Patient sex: F
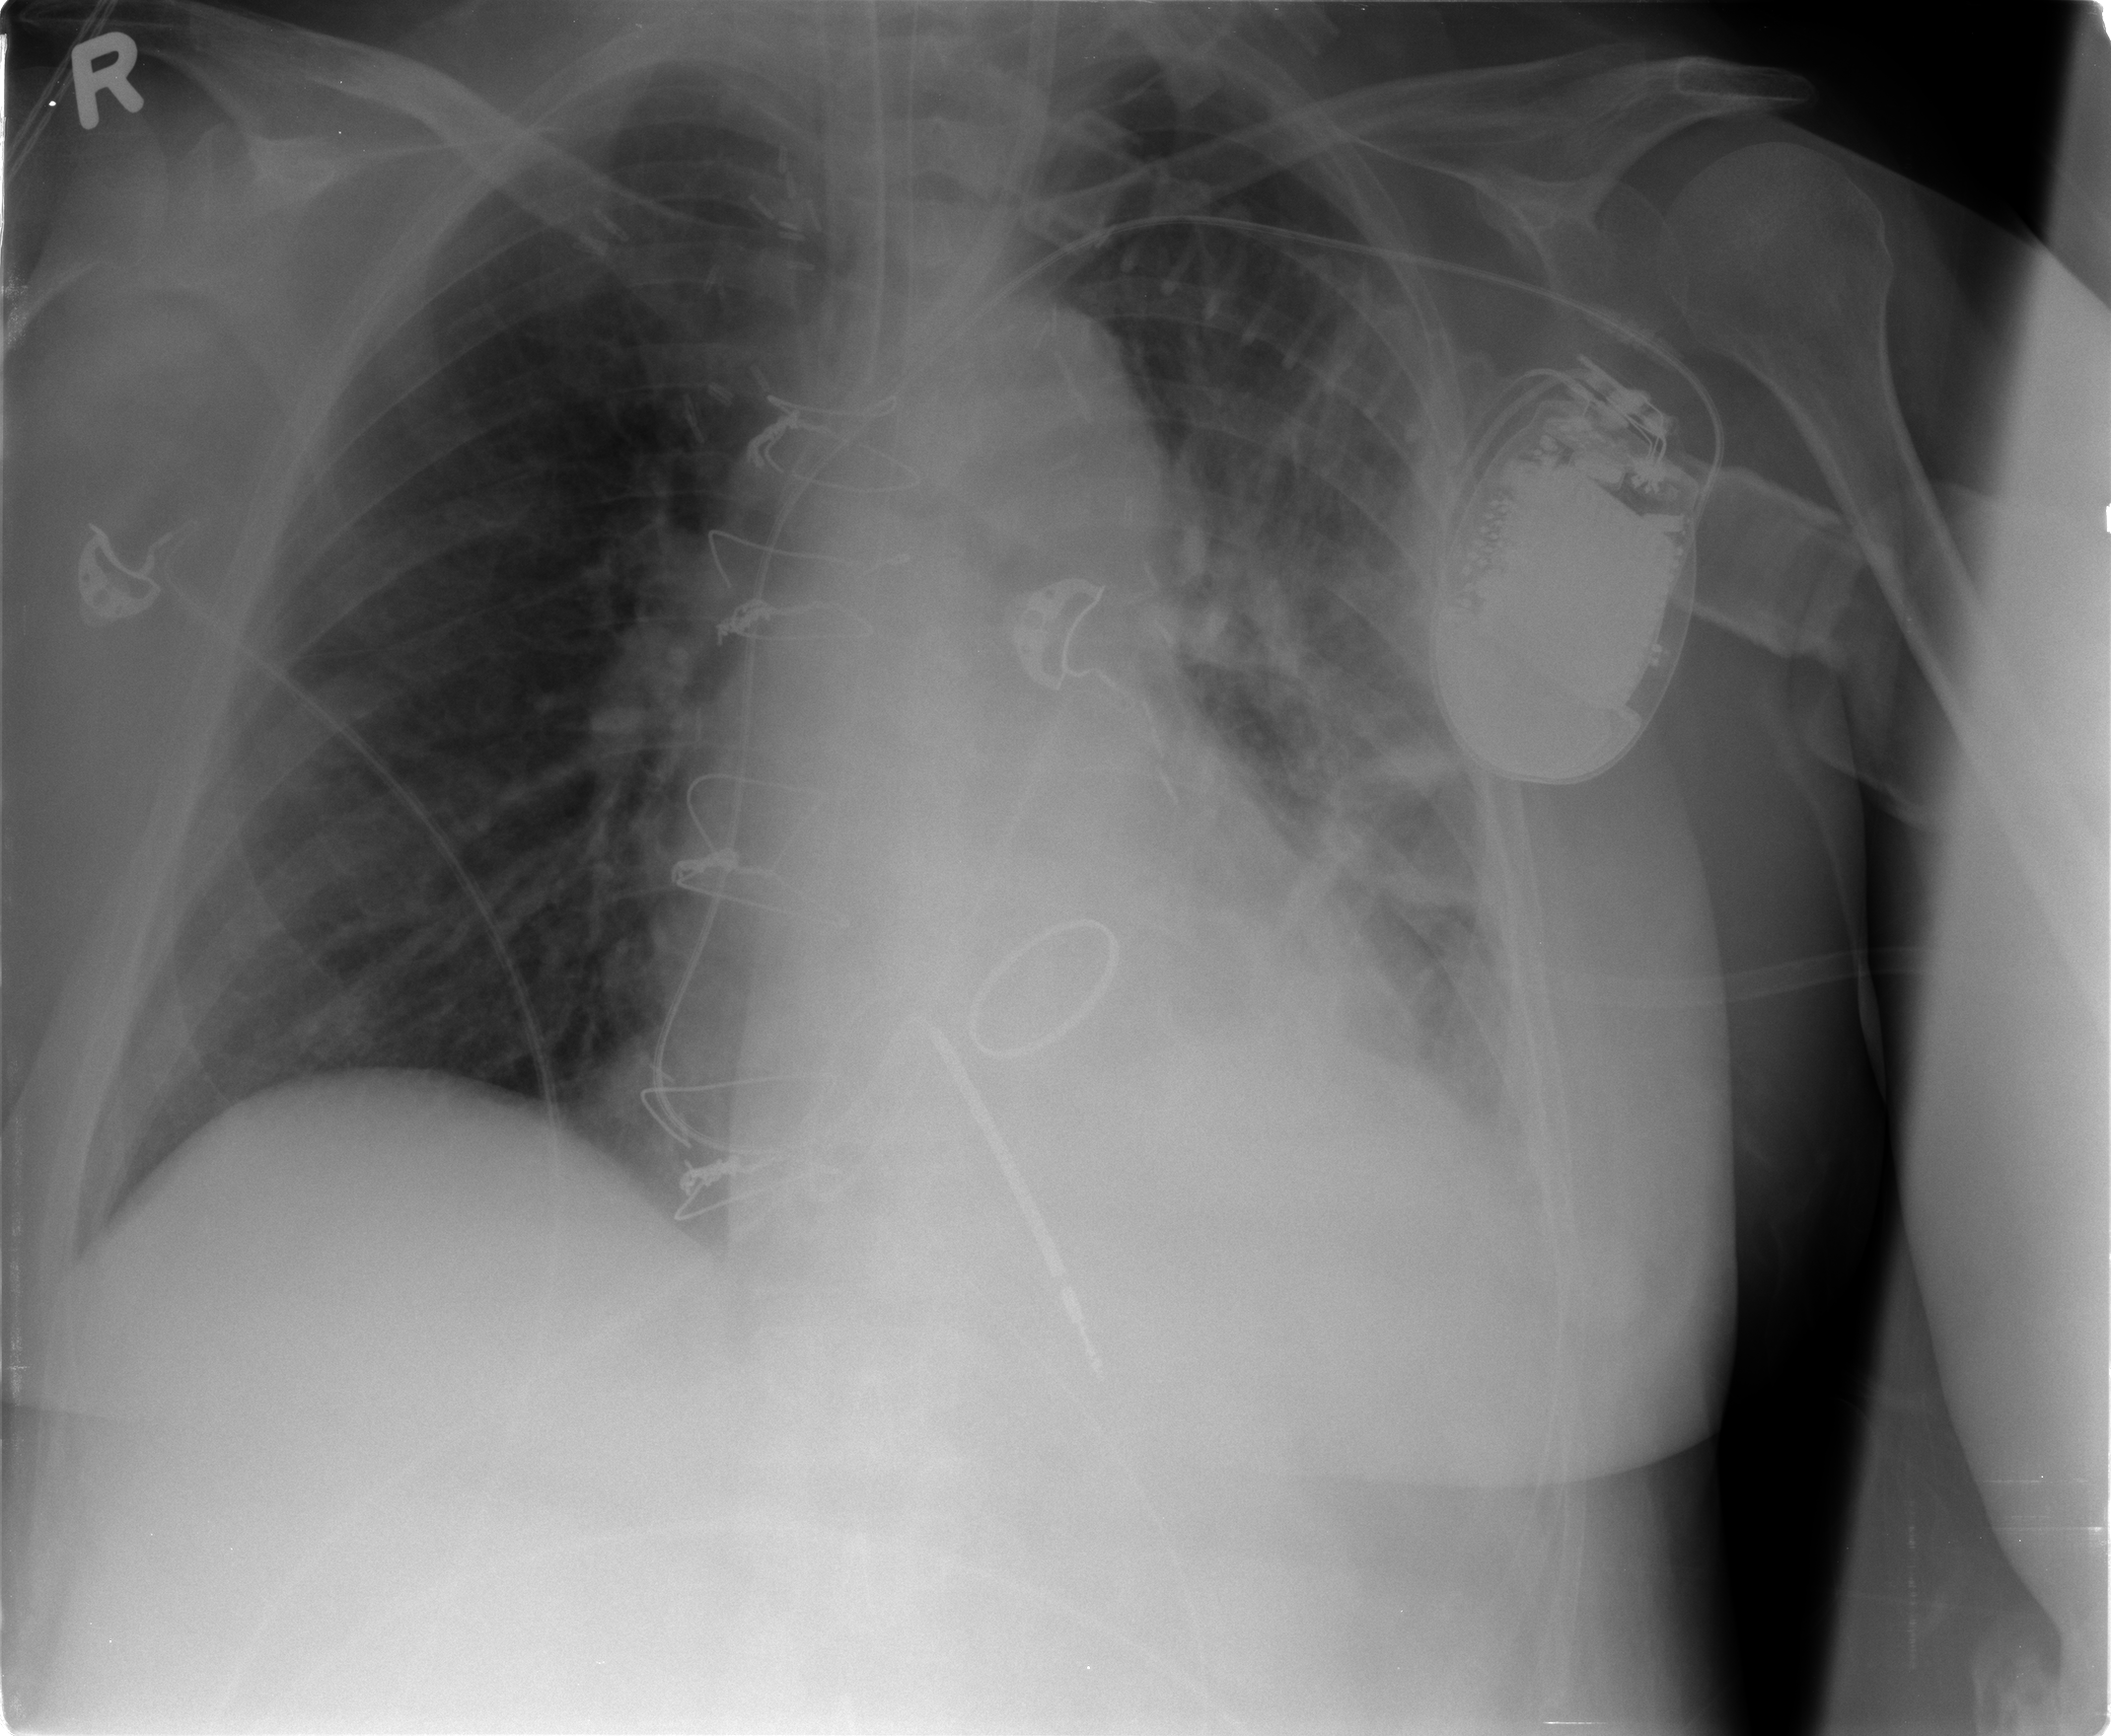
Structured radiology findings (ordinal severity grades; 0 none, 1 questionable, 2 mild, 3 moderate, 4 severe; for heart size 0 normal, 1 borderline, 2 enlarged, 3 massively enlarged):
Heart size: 1
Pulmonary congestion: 1
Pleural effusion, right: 0
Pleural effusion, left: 2
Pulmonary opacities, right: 0
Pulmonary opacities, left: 1
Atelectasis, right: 0
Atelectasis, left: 2